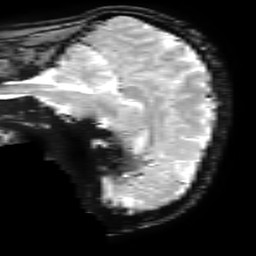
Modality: T2starw
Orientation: sagittal
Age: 31
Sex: male
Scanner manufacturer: ge
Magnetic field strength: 3 T
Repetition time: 0.65 s
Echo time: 0.02 s